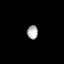
Tissue: lung
Cell type: Others
Senescence score: 0.5414
Nuclear area (px): 151
Mean DAPI intensity: 168.497